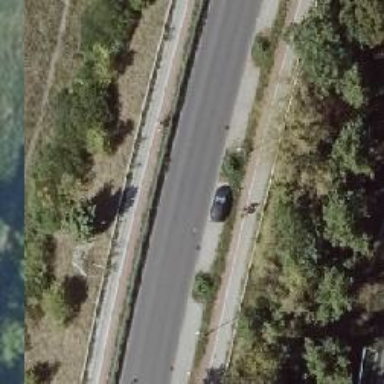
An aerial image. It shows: Unclassified asphalt road with both sidewalks and cycling track.